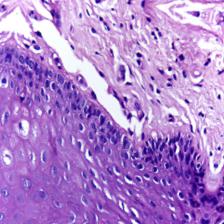
Diagnosis: Normal